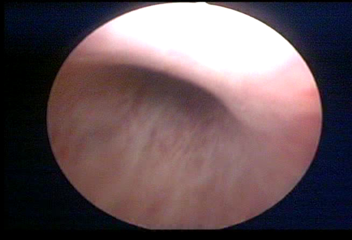
Modality: WLC
Class: Normal mucosa
Bladder cancer association: No